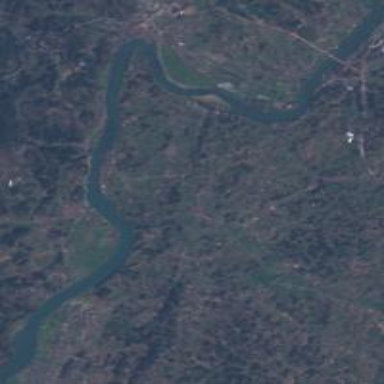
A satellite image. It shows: River flowing through natural landscape.